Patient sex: F
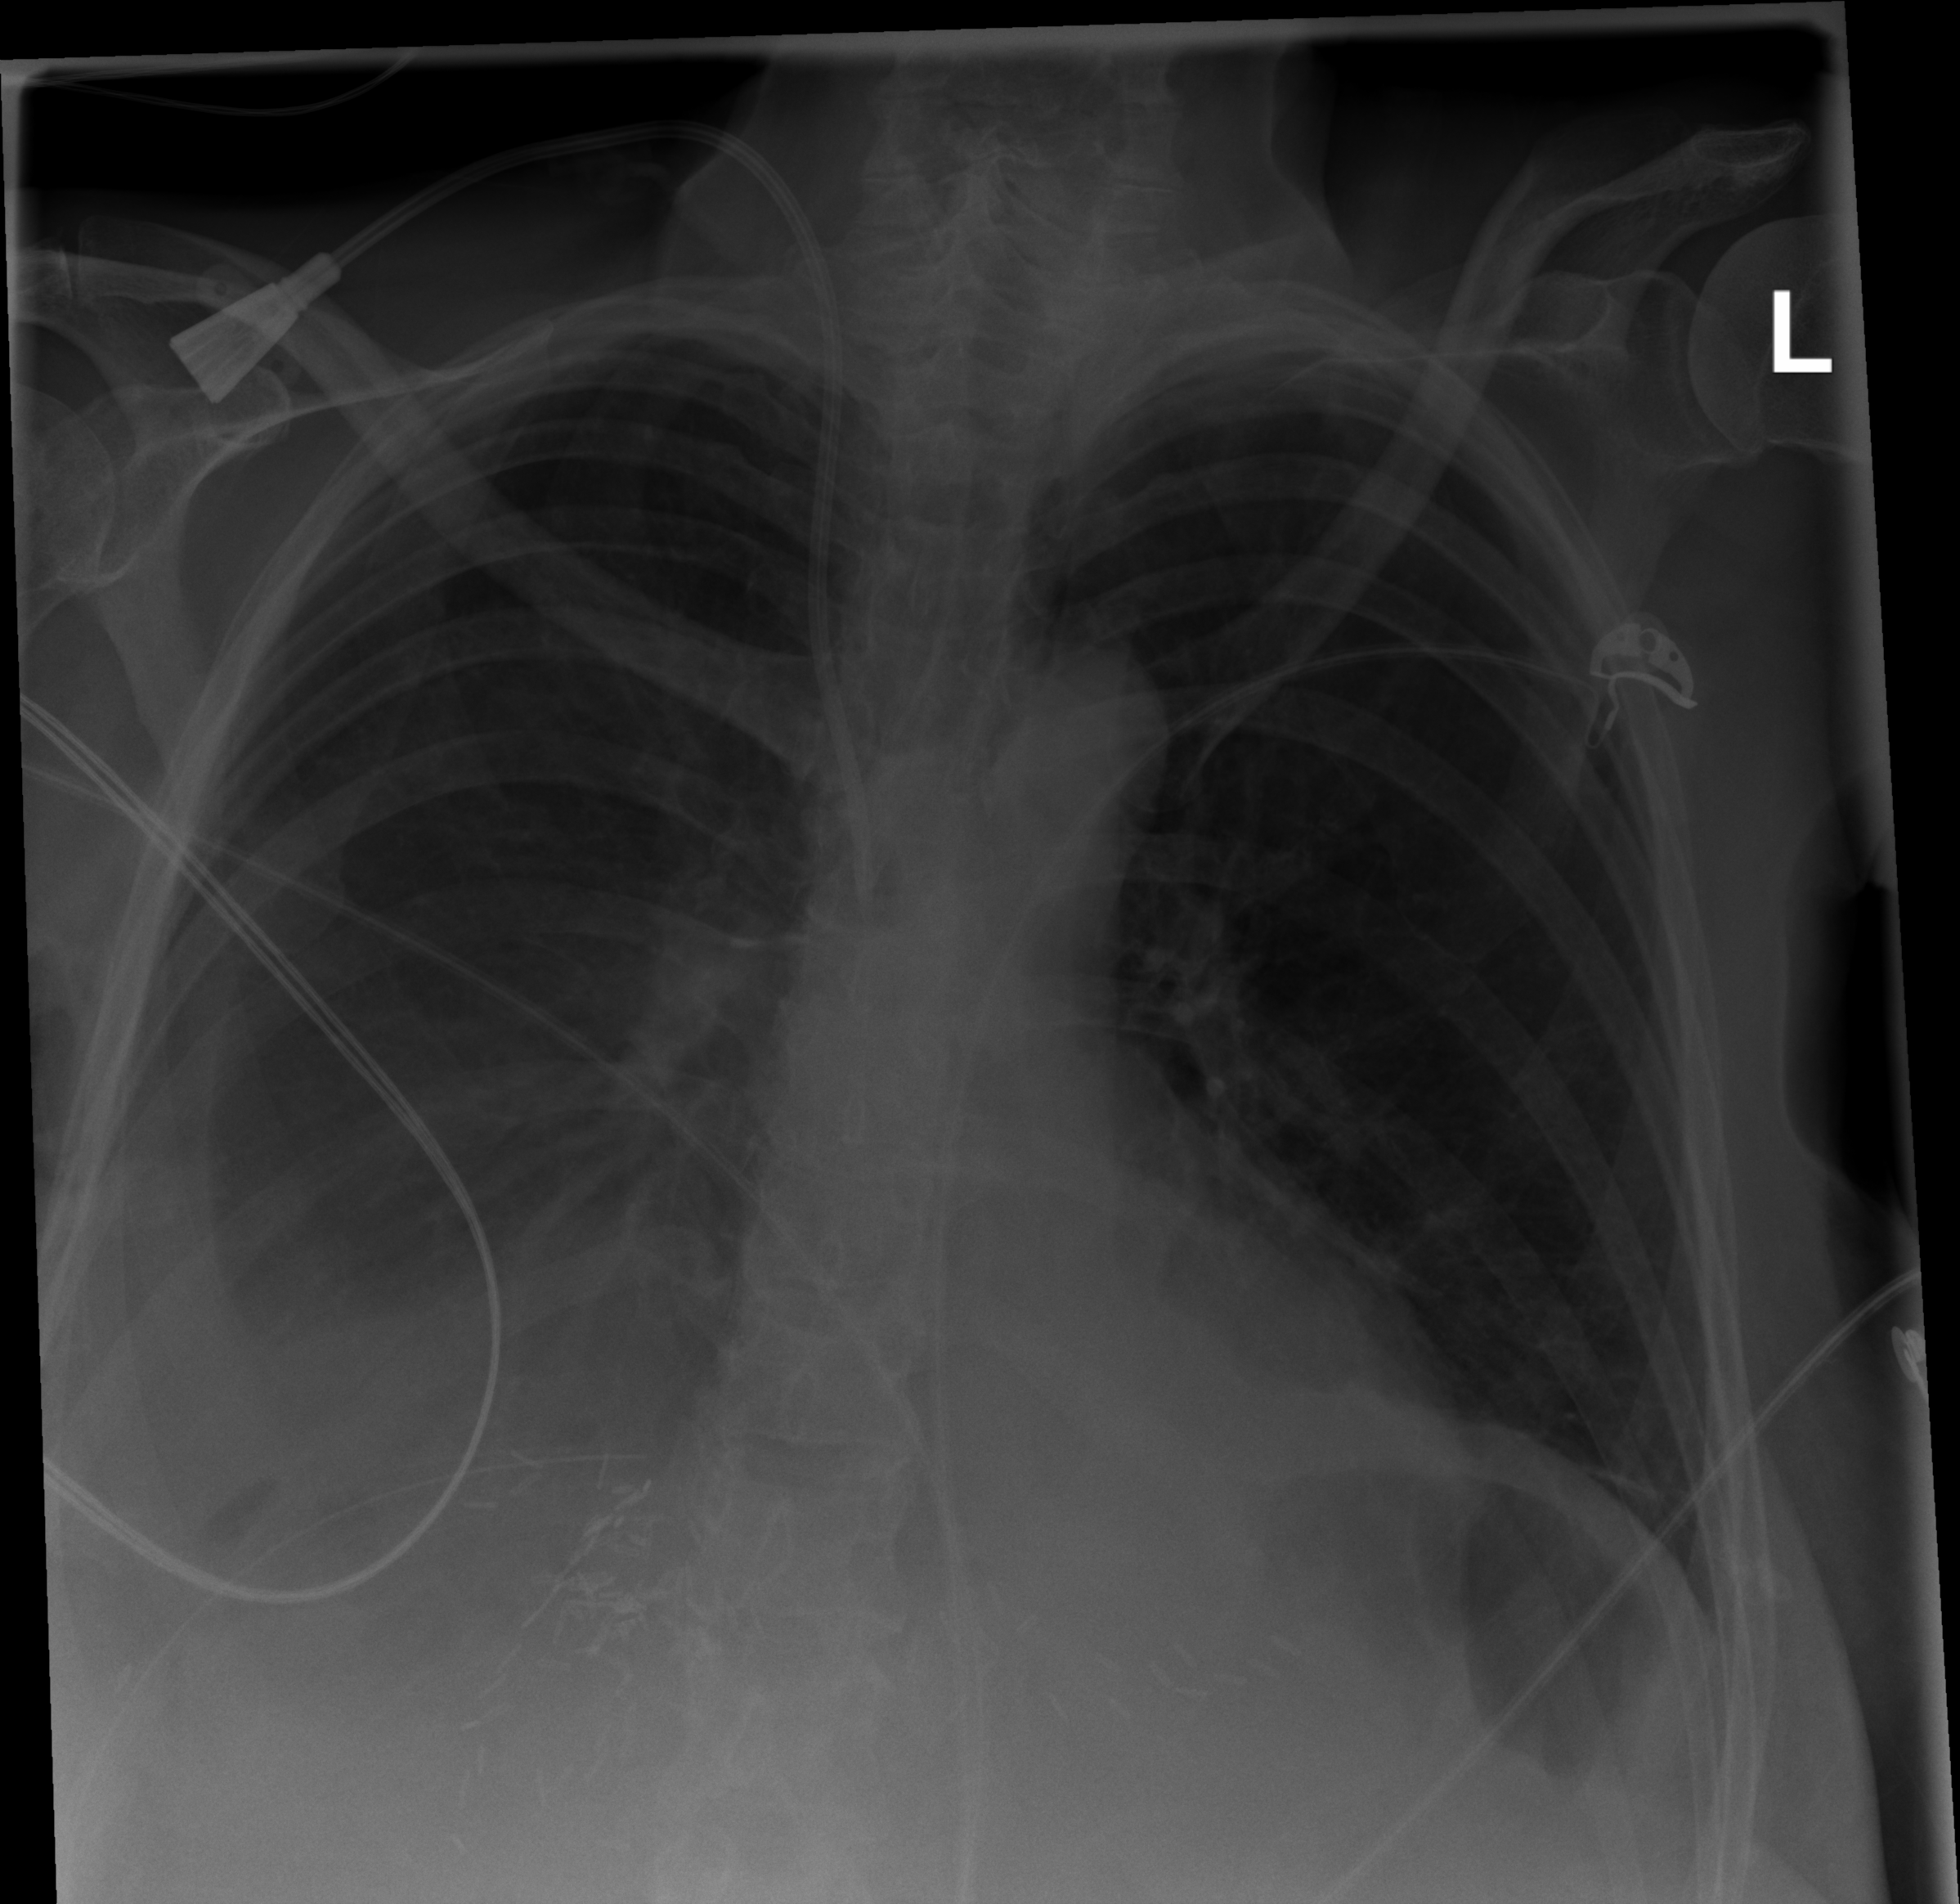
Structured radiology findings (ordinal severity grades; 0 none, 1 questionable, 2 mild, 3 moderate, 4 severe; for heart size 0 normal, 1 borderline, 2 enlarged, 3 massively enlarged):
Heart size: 0
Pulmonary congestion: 0
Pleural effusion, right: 2
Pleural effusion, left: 0
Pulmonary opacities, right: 0
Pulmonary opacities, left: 0
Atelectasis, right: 2
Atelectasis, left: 2